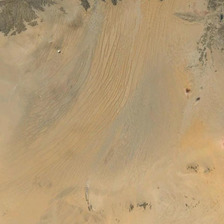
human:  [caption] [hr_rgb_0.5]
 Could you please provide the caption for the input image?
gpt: it is a large piece of yellow desert near a mountain .

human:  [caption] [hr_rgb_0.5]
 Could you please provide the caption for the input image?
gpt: it is a large piece of yellow desert near a mountain .

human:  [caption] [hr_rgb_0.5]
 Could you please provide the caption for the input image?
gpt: it is a large piece of yellow desert near a mountain .

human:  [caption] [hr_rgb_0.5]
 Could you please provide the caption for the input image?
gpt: it is a large piece of yellow desert near a mountain .

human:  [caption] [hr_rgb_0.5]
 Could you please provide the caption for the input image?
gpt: it is a large piece of yellow desert near a mountain .